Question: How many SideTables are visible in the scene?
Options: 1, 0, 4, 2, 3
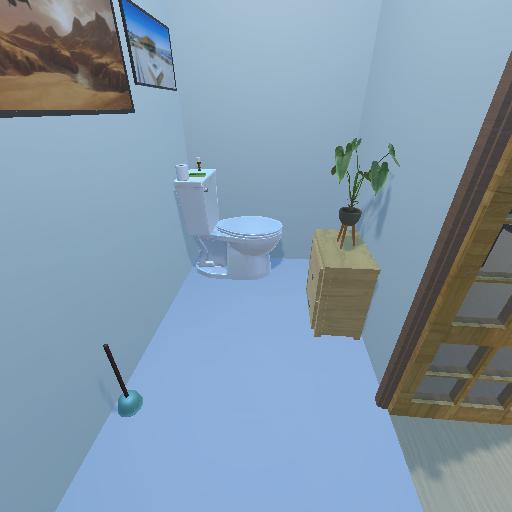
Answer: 1